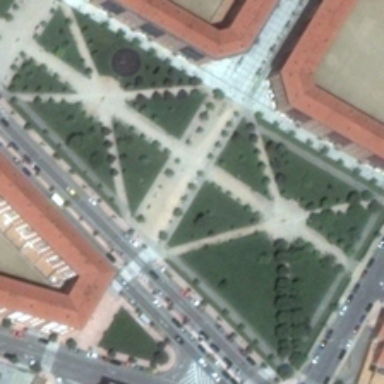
There are many buildings, roads, cars, trees and grassland .